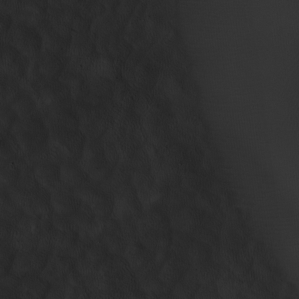
Label: non_frost